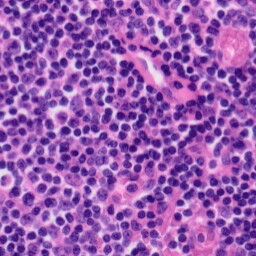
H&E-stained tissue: Tonsil